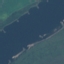
Label: River